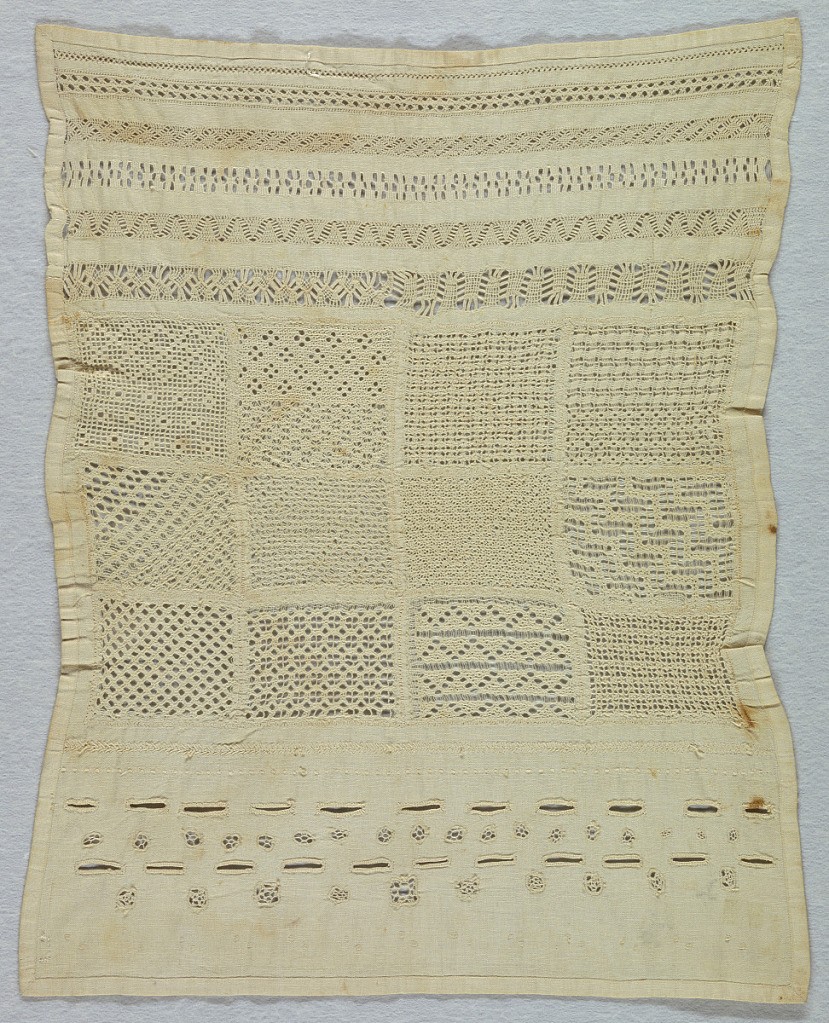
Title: Sampler
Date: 19th century
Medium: cotton embroidery on cotton foundation Technique: withdrawn element work, cutwork with needle-made fillings on plain weave foundation
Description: Bands and squares of withdrawn element work and button holes.